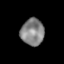
Tissue: lung
Cell type: Myeloid cells
Senescence score: 0.2082
Nuclear area (px): 610
Mean DAPI intensity: 131.926